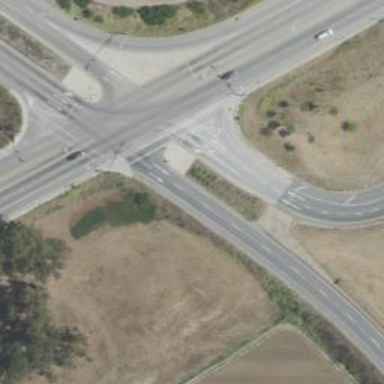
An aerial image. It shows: Trunk link highway.